Aerial crown-view tile of a tropical tree (Barro Colorado Island, Panama), acquired 20250217:
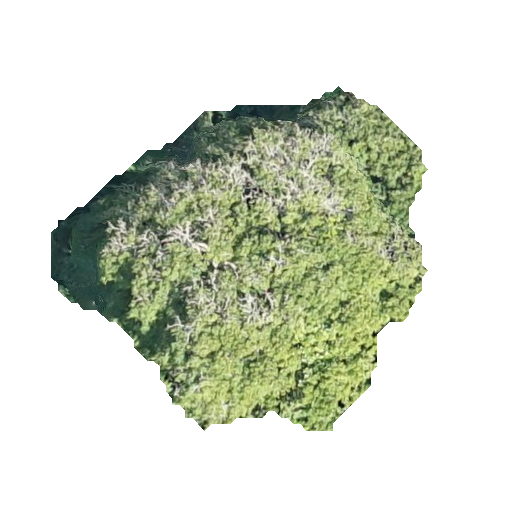
Species: Handroanthus guayacan
GBIF accepted scientific name: Handroanthus guayacan
Crown area: 129.352 m²